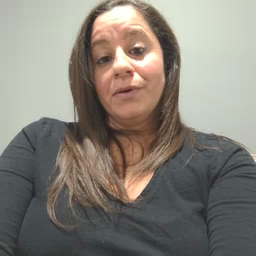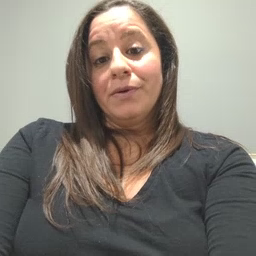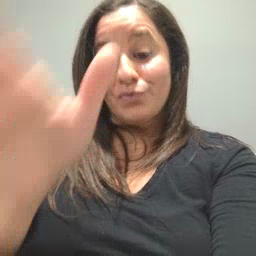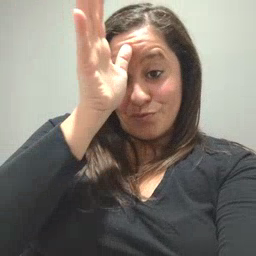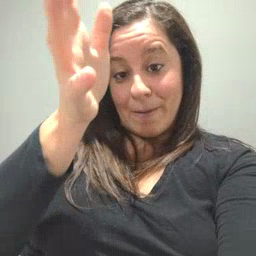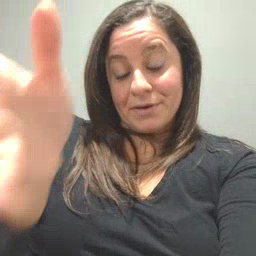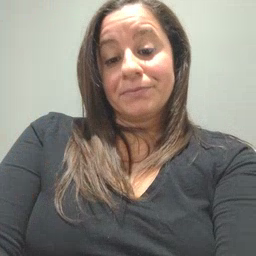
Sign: grandpa